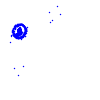
Particle: electron